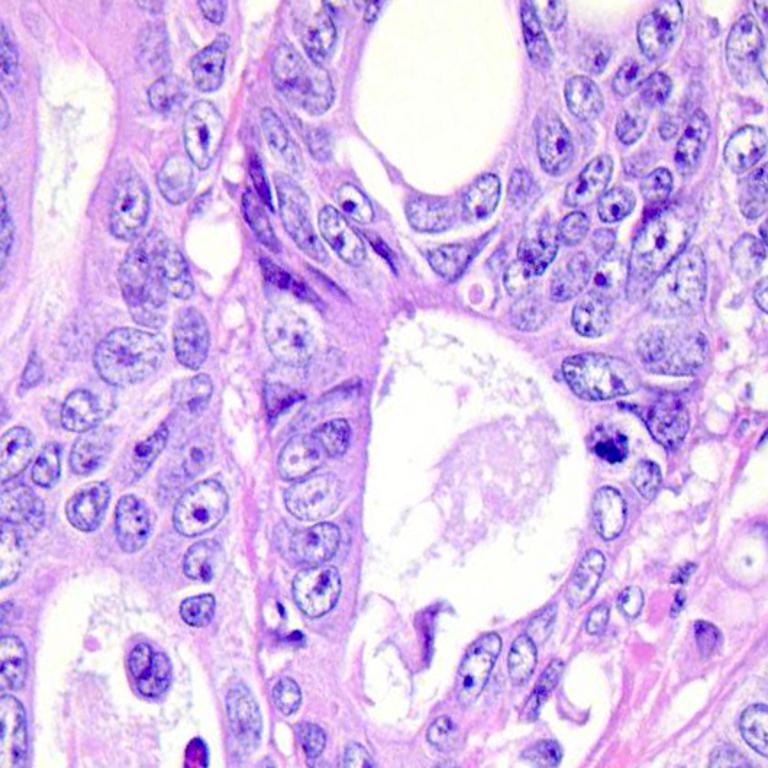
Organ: colon
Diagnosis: adenocarcinomas